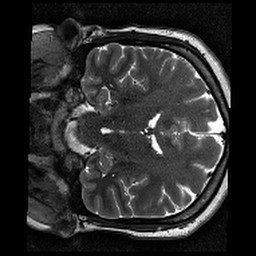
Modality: T2w
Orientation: coronal